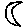
Label: moon